Question:
I can't figure out what controls the margins between these inline form elements. For example the margin between the two text input fields.
EDIT:
I know how to control to alter these margins, but why is there a margin between them AT THE MOMENT. I can't find any CSS in bootstrap that is responsible for these 3 or 4px margins between them at the moment.
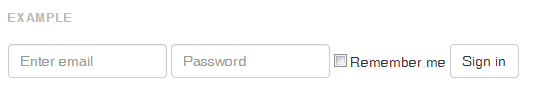
Answer: Here are the CSS selectors you will need..
:
'''
.form-inline .form-group {
margin: 0px 10px; /* Add something like this */
}
'''
:
'''
.form-inline .radio, .form-inline .checkbox {
margin: 0px 10px; /* Add something like this */
}
'''
'''
.bs-example > .btn, .bs-example > .btn-group {
margin: 0px 10px; /* Add something like this */
}
'''
'''
.bs-example {
margin: 0px 30px; /* Add something like this */
}
'''
And to answer your question, there are currently margins between elements, because that is the default. If you wish to remove them, I would suggest doing this manually by adding negative margins to the CSS controls I specified above. For instance, if you wish to remove the margins between the inputs, do this:
'''
.form-inline .form-group {
margin: 0px -3px; /* Add a negative margin to remove it*/
}
'''